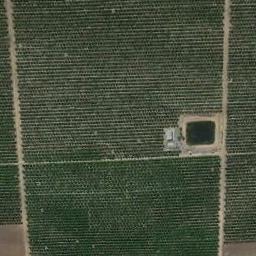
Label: rectangular_farmland